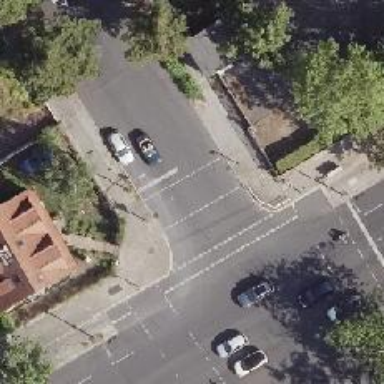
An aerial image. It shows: Road crossing with traffic signals.